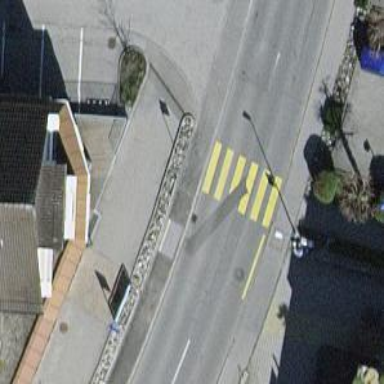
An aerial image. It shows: Marked road crossing.